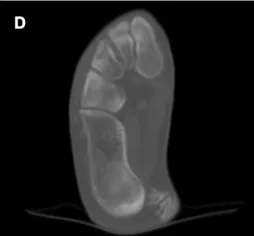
(D-F) Preoperative CT section of the lesion.
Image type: radiology (ct)